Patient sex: M
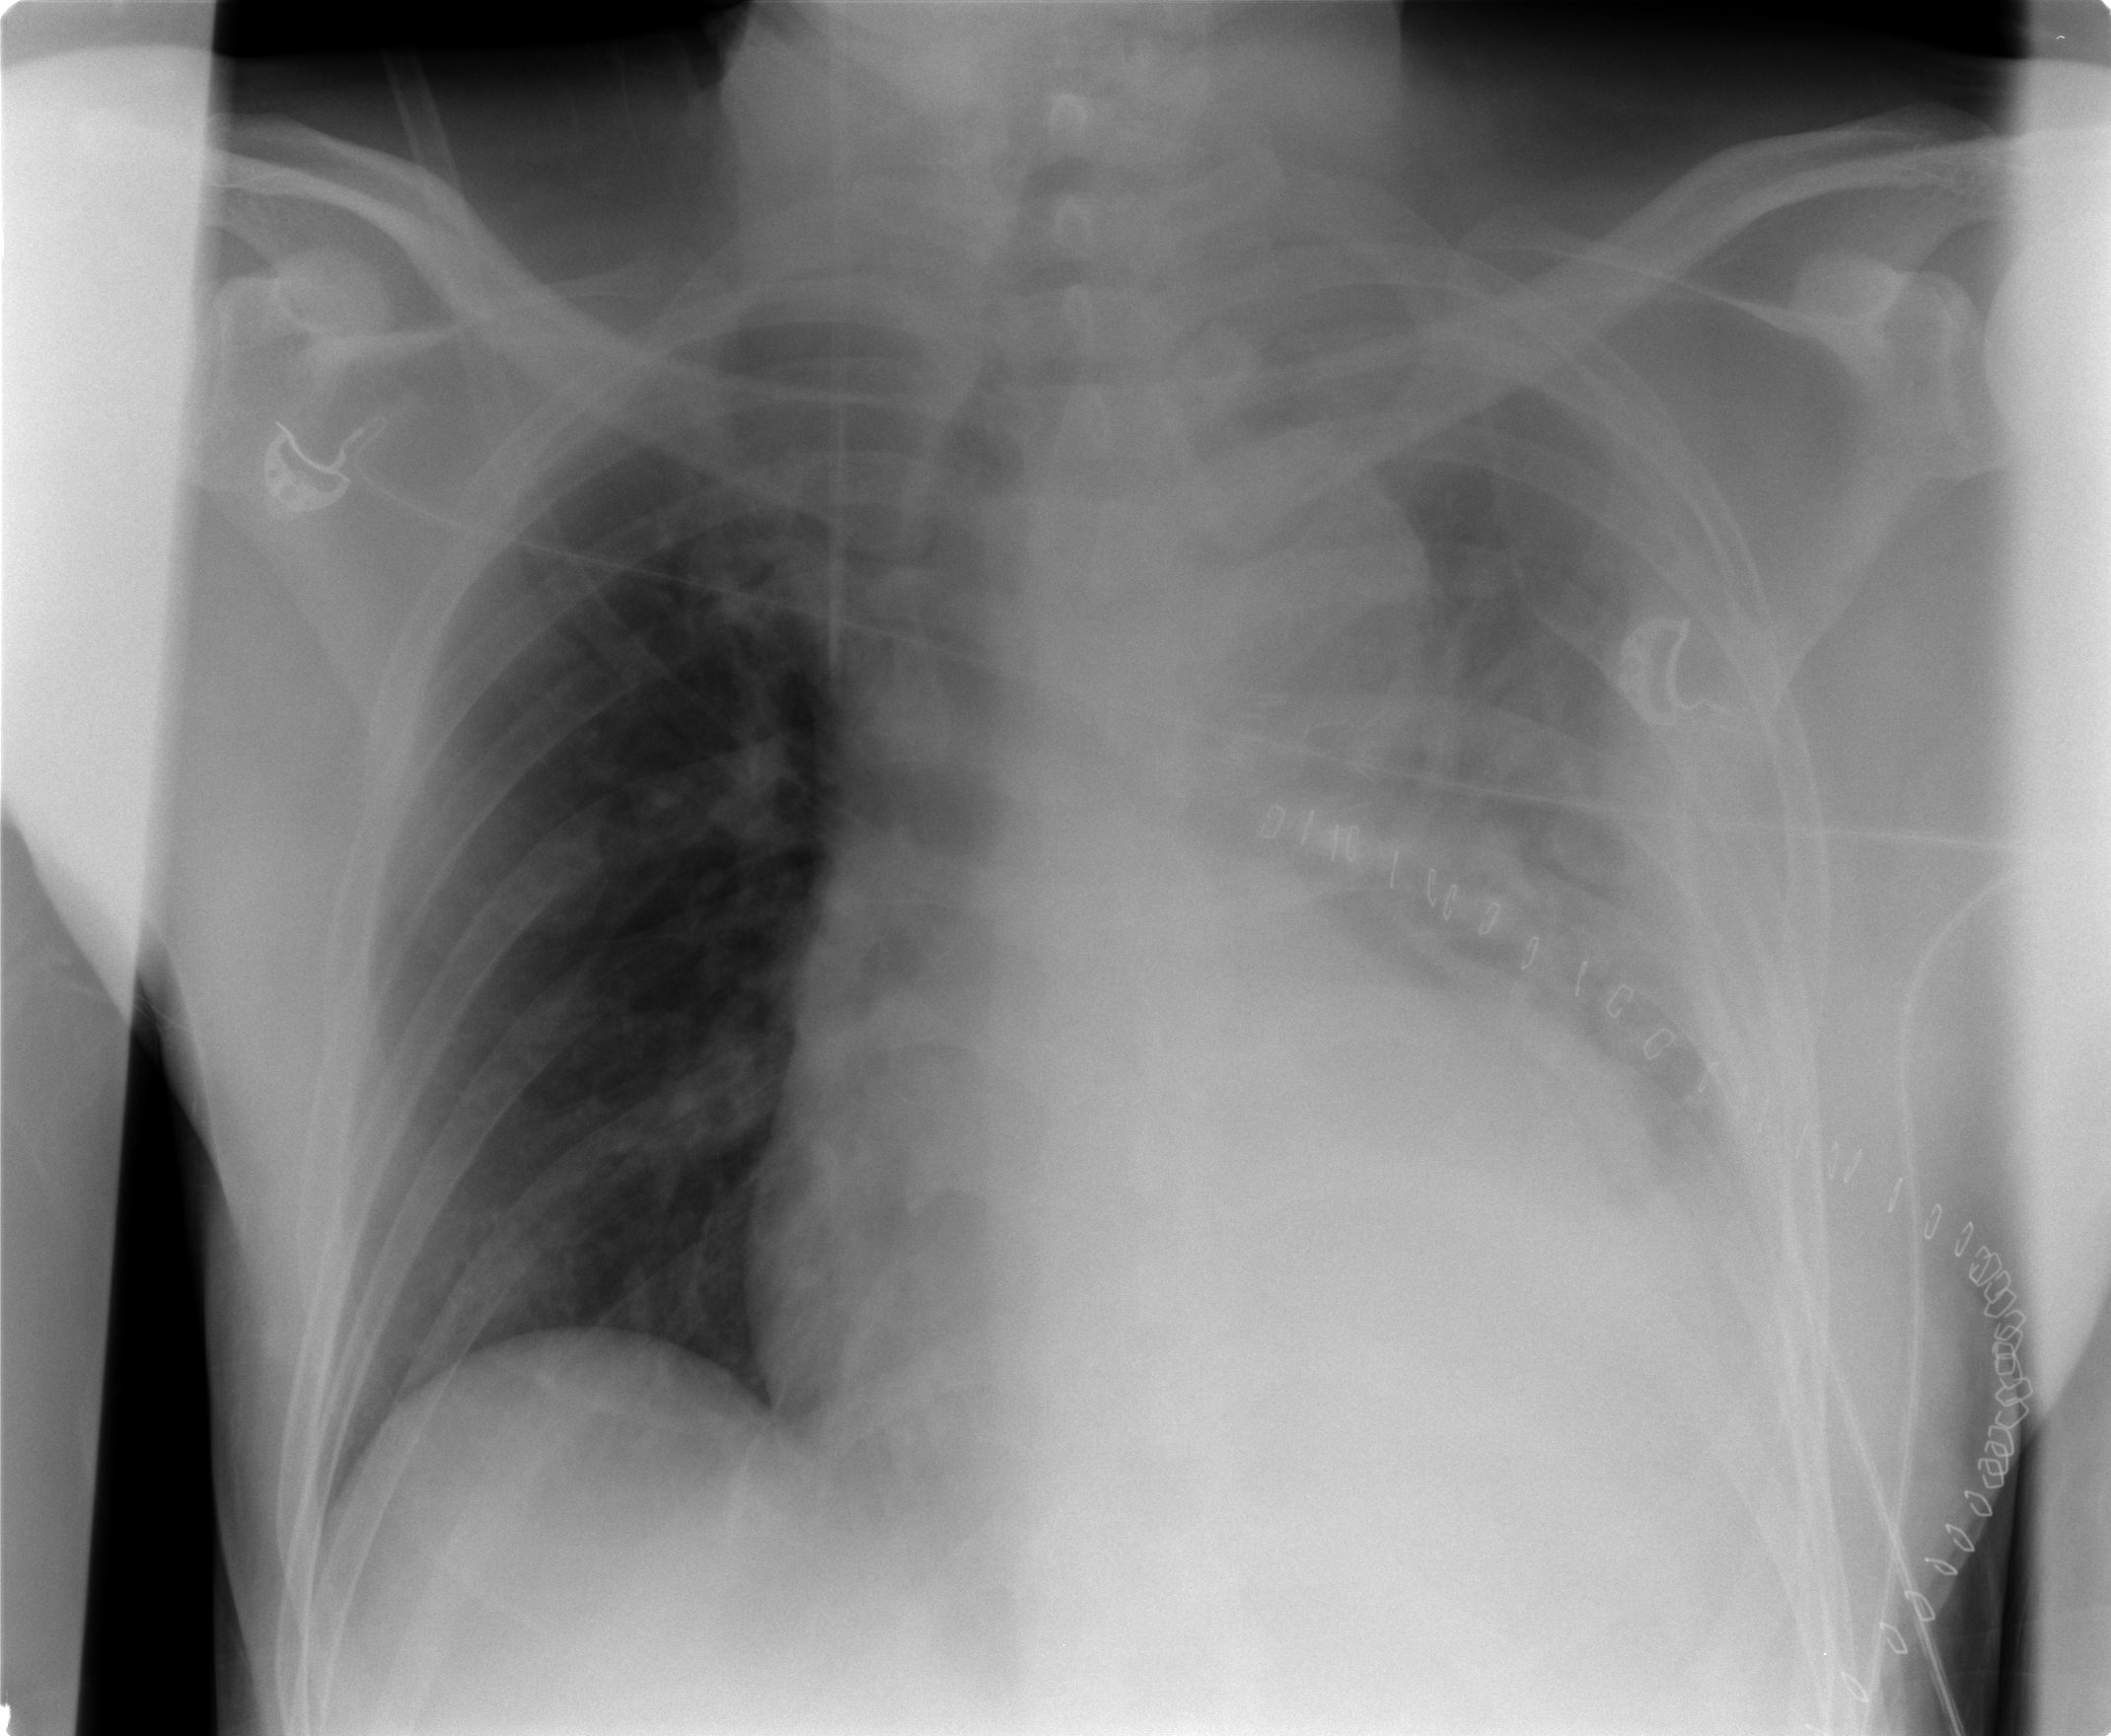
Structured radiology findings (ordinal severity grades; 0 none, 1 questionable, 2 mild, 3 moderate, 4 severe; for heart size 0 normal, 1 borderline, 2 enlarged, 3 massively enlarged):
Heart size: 2
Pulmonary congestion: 2
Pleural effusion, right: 0
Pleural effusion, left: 3
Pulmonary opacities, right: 0
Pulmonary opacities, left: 2
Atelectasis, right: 0
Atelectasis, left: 3